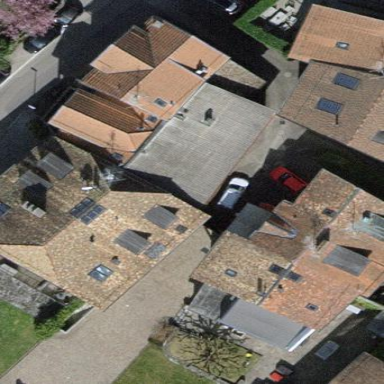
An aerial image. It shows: View of roof of building.